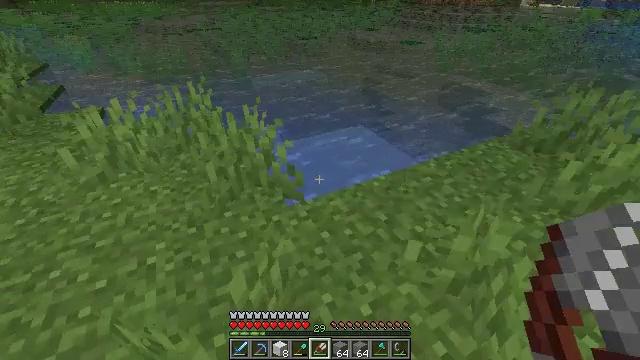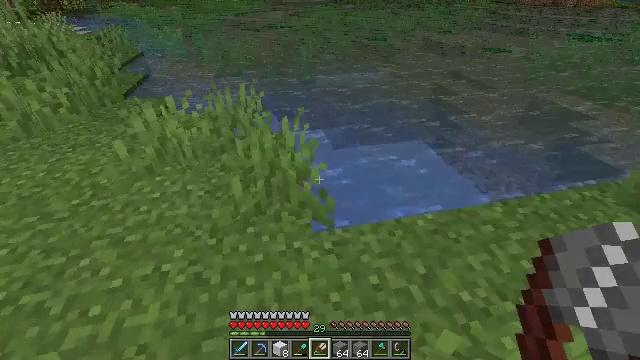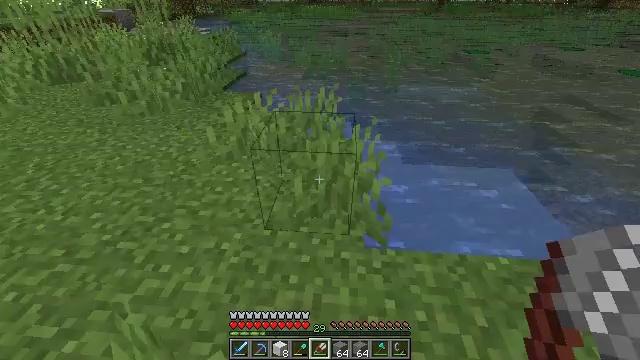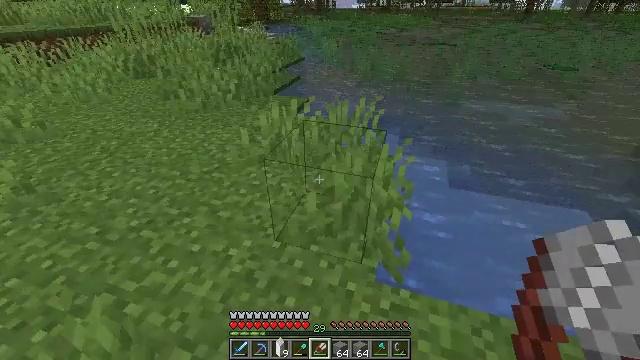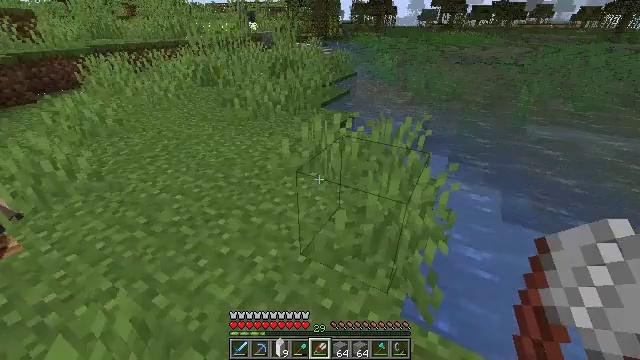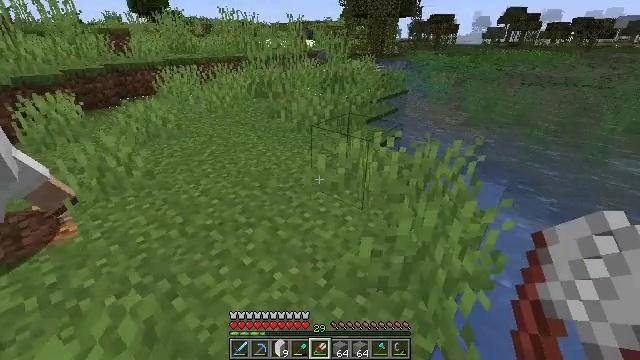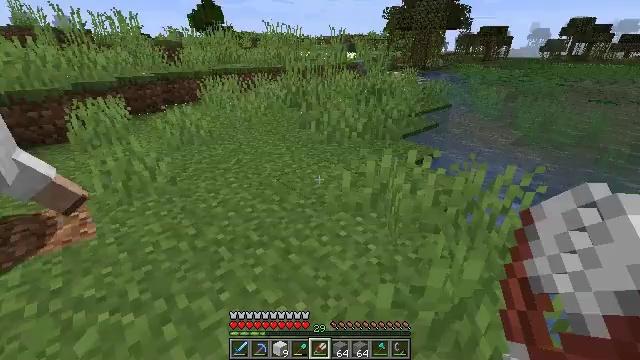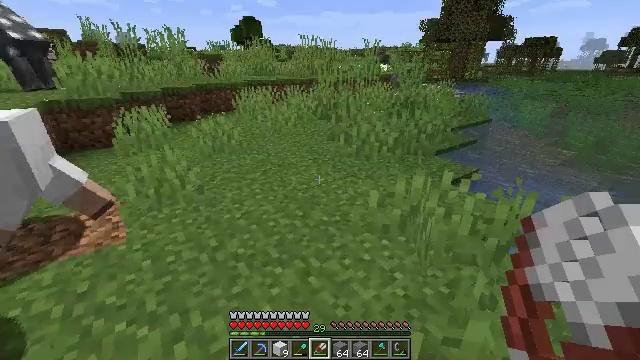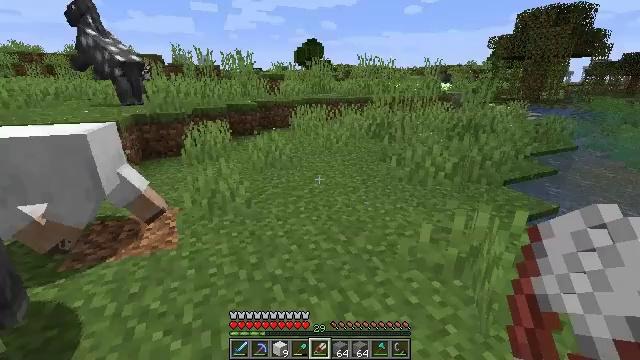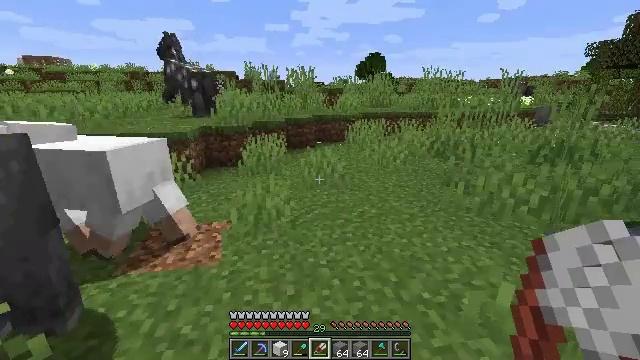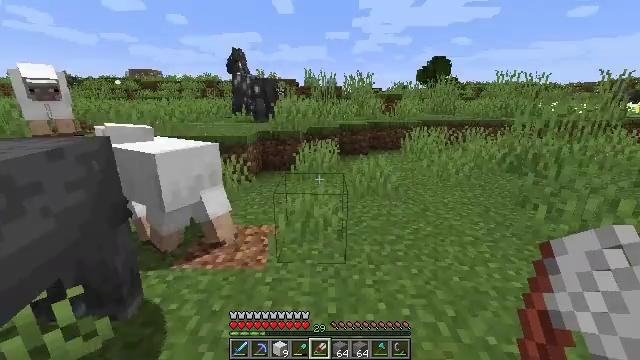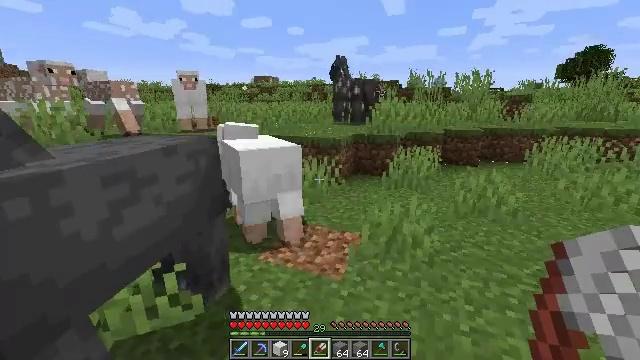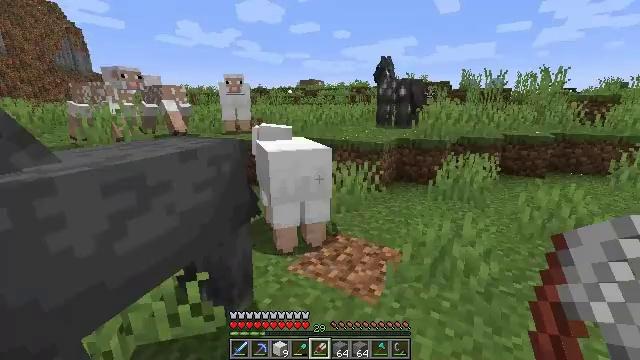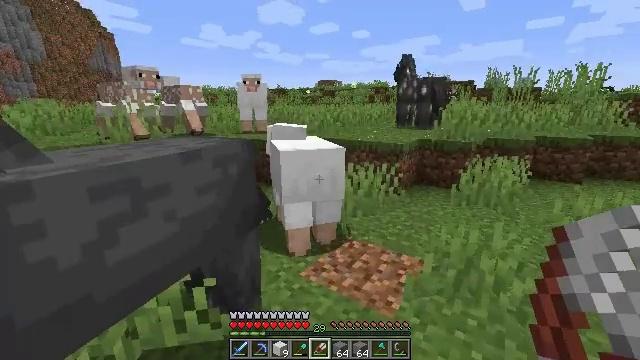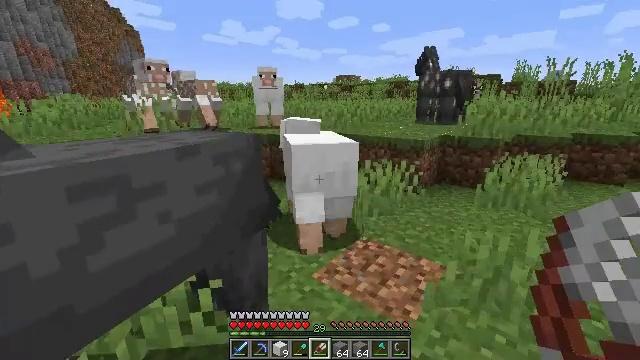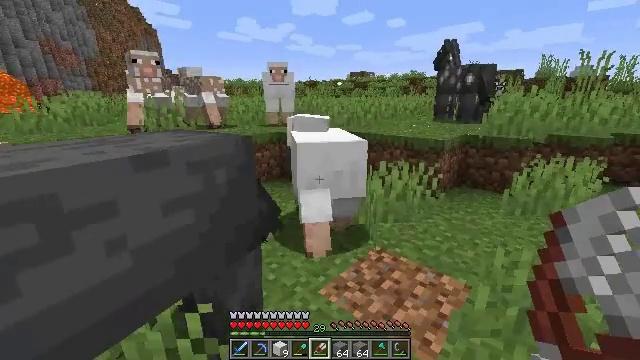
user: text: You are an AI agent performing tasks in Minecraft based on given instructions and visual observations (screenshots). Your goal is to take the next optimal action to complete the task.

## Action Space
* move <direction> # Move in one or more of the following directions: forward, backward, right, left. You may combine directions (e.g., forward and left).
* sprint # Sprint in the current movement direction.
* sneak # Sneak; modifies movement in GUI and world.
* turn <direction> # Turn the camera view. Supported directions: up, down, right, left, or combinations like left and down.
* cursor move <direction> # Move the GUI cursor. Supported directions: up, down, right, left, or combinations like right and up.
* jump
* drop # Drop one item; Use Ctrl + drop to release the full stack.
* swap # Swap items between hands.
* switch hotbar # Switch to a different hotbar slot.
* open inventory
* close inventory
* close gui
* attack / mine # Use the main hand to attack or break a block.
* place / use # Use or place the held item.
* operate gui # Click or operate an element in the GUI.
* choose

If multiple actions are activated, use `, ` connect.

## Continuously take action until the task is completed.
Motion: motion action
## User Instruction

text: Kill mobs.
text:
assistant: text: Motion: move forward and move right, turn left
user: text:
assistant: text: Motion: move forward and move right, turn left and up
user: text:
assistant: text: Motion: move forward and move right, turn left and up
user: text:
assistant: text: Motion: move forward, turn left and up
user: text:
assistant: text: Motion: move forward, turn left and up
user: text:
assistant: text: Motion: move forward, turn left and up
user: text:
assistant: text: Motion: move forward, turn left and up
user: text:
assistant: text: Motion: move forward, turn left and up
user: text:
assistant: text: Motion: move forward, turn left and up
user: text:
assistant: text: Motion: move forward, turn left and up
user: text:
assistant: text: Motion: move forward, turn left
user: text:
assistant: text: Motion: move forward, turn left
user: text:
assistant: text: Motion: move forward, turn left
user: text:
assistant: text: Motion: move forward, turn left and down
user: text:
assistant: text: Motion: move forward, turn left
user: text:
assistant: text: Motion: move forward, turn left
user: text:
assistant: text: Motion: move forward, use / place
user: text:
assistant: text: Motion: move forward, use / place
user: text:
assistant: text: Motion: move forward, use / place
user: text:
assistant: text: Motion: move forward, use / place
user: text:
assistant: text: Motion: move forward
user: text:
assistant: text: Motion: move forward
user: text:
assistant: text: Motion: move forward
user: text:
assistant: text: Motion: move forward, turn left
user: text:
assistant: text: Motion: move forward, turn left
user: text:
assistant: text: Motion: move forward, turn left
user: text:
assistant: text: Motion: move forward, turn left
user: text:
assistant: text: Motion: move forward, turn left
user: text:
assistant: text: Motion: move forward, turn left
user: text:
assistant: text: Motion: move forward, turn left